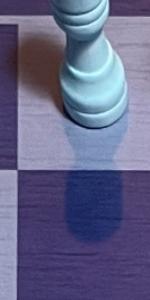
Label: Empty